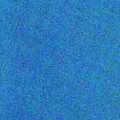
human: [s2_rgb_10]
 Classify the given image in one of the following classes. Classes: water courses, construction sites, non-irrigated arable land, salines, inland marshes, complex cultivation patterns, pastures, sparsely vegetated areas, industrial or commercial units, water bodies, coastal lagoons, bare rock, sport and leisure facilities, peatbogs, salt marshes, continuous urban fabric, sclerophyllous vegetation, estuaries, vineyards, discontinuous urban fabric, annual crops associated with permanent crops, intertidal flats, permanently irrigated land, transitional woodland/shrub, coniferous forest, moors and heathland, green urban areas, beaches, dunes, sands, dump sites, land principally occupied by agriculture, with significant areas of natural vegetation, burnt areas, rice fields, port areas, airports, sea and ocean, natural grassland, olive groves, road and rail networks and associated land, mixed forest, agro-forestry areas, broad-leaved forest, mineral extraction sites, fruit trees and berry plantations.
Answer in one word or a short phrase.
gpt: sea and ocean